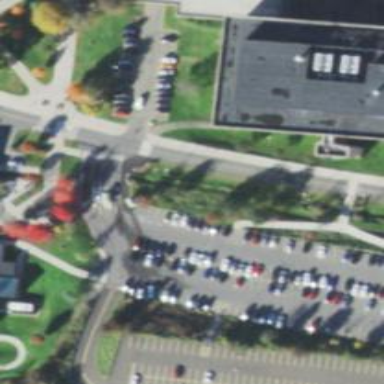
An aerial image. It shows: Marked crossing on footway.